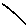
Label: line